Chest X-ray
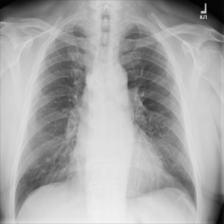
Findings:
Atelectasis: negative
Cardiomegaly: negative
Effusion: negative
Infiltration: negative
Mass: negative
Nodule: negative
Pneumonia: negative
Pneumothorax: negative
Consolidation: negative
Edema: negative
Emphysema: positive
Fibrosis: negative
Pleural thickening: negative
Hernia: negative